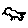
Label: bird